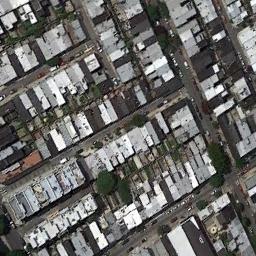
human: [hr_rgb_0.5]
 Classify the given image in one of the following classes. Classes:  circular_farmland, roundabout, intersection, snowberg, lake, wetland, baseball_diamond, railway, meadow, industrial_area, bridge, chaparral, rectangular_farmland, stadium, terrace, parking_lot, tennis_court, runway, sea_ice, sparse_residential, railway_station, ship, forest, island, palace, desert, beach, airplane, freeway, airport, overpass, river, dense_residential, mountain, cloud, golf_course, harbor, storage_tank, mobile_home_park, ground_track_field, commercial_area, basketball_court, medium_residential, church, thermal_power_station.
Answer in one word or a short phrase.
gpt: dense_residential